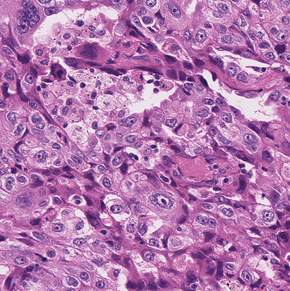
Tumor epithelial tissue: yes
Tumor-associated stroma tissue: no
Normal tissue: no